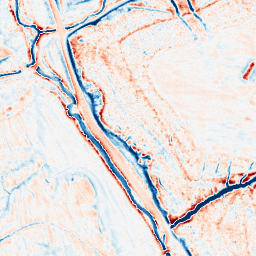
Category: edge_preserving
Decomposition family: anisotropic_diffusion
Decomposition parameters: iterations: 20
kappa: 10
gamma: 0.2
Upsampling method: sinc_blackman
Upsampling parameters: scale: 2
kernel_size: 8
Upsampling scale: 2